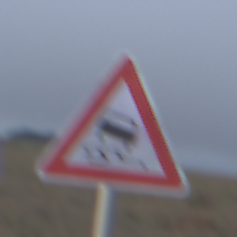
Verkehrszeichen: SchleuderOderRutschgefahr
Umgebung: Outdoor, Nature
Tageszeit: SunriseSunset
Wetter: Overcast
Licht: Natural
Jahreszeit: NotSpecified
Kontrast: LowContrast